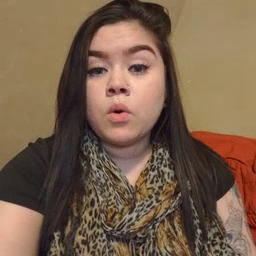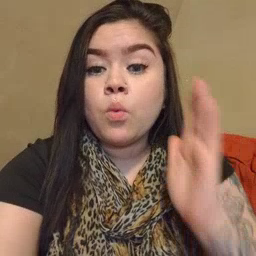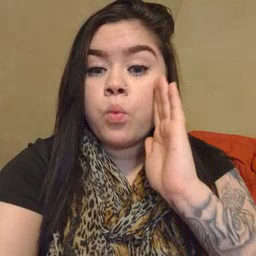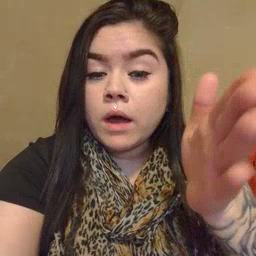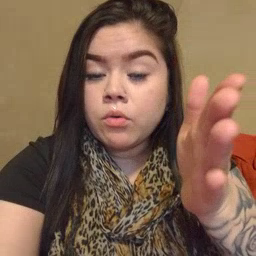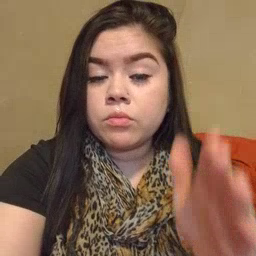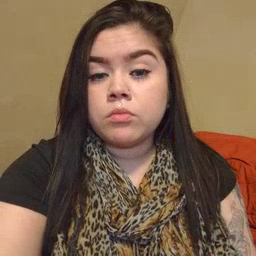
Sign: will